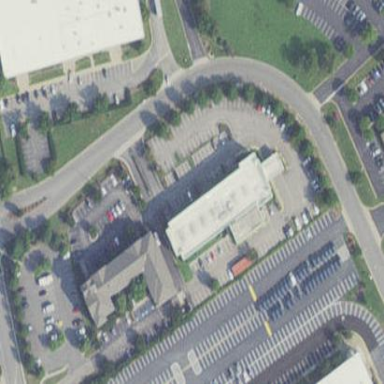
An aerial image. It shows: Hotel building.